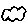
Label: cloud